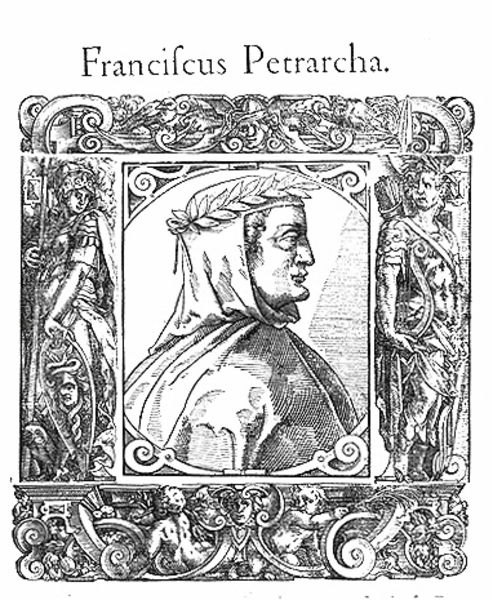
Titel: Bildnis des Francesco Petrarca
Künstler: Tobias Stimmer
Institution: (Seriendruck)
Schlagwörter: kopf, mann, umhang, frau, nase, profil, tuch, ornament, gesicht, rahmen, bild, portrait, porträt, wache, auge, gewand, mantel, blatt, kinn, krone, engel, kopfbedeckung, italien, grafik, rand, figuren, weib, dichter, ornamente, faltenwurf, name, schild, antike, philosoph, buch, druck, stich, künstler, kranz, lorbeer, lorbeerkranz, schnitzerei, buchdruck, römer, voluten, androgyn, franziskus, speer, schmuckrahmen, schnecken, harfe, lyra, kupferstich, schütze, köcher, pfeil, wachen, pfeile, kapuze, bogenschütze, masken, italiener, franciscus, rollwerk, petrarca, kkk, philosph, petrarch, petrarcha, madrone, petraka, petrarka